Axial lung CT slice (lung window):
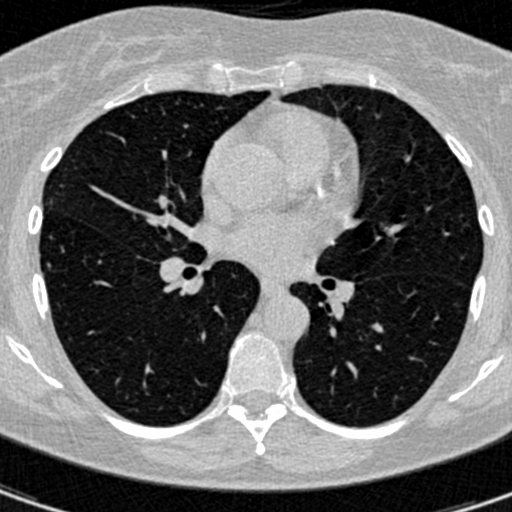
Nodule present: no